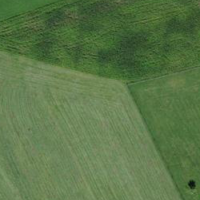
EUNIS habitat code: 24
Species observed at this site:
Corvus corone